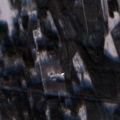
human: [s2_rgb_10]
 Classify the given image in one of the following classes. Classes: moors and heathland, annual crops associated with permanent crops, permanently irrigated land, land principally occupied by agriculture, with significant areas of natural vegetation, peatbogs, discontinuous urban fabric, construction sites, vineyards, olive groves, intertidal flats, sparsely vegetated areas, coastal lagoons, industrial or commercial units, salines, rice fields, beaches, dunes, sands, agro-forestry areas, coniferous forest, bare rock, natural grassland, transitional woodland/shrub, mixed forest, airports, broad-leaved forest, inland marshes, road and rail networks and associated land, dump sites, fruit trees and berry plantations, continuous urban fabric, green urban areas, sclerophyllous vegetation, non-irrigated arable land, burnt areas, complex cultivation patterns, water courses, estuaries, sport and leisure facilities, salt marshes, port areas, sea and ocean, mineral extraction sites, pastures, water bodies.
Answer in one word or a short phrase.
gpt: broad-leaved forest, coniferous forest, mixed forest, transitional woodland/shrub, peatbogs